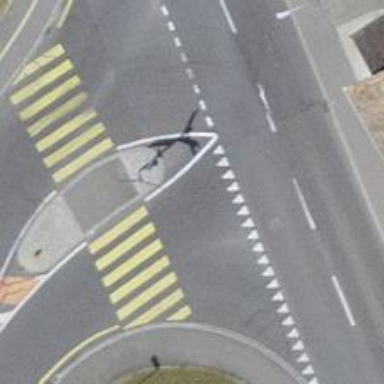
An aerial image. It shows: Road with "give way" sign.